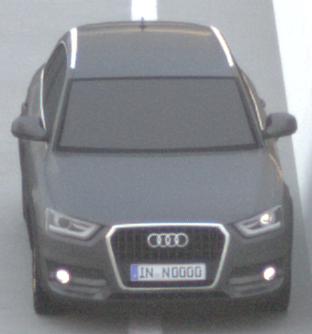
Make: Audi
Model: Q3 1.4 TFSI
Detailed model: Q3 (8U)
Model produced from: 2013/07
Model produced until: 2014/10
Doors: 5
Color: gray
Road condition: dry road
Daytime: sunrise or sunset
Contrast: low contrast